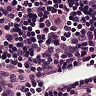
Metastatic tissue present: no